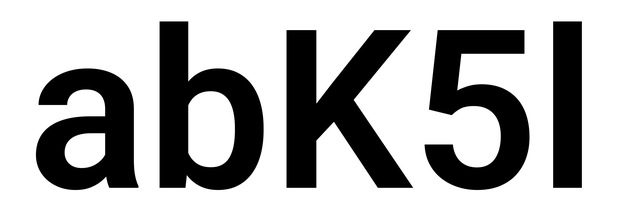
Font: Roboto_SemiBold